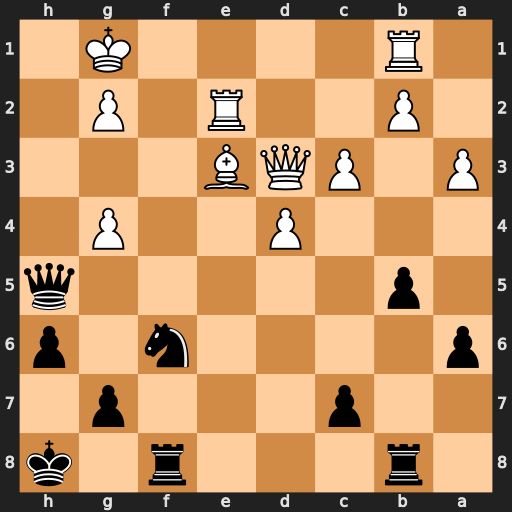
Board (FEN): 1r3r1k/2p3p1/p4n1p/1p5q/3P2P1/P1PQB3/1P2R1P1/1R4K1
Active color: b
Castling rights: -
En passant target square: -
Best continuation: Nxg4 Bf4 Rxf4